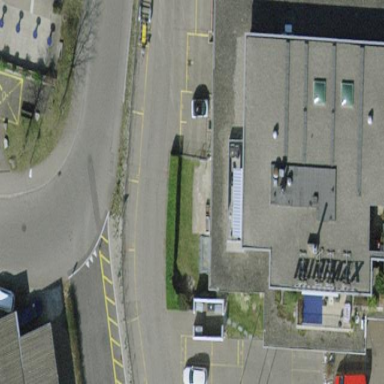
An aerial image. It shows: Building with flat roof.